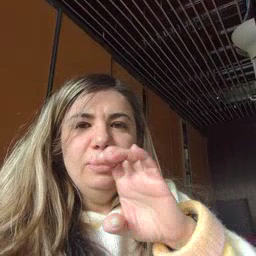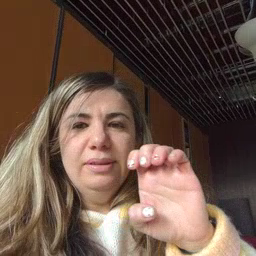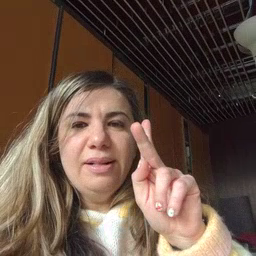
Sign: cheek